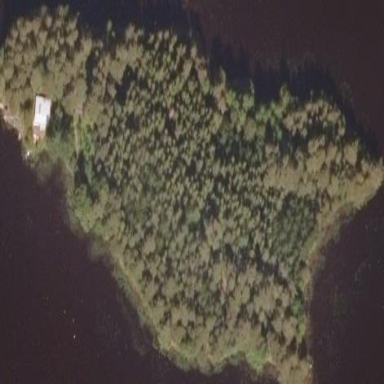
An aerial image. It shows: Island covered with woodland.